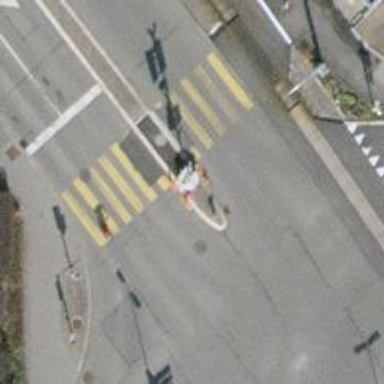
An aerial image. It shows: Road crossing with traffic signals.